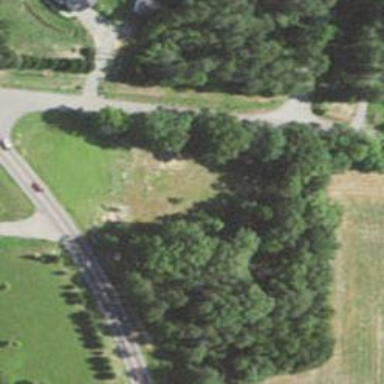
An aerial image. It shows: Cemetery.